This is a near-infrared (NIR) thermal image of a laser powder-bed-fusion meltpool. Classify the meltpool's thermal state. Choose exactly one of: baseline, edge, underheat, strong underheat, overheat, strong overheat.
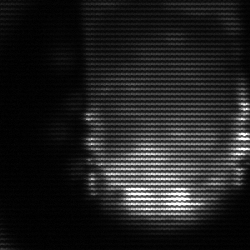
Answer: baseline